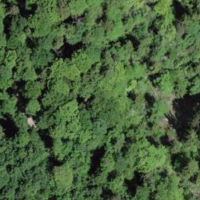
EUNIS habitat code: 41
Species observed at this site:
Lolium giganteum